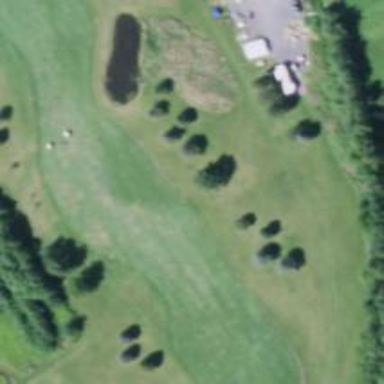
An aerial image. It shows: View of golf hole.